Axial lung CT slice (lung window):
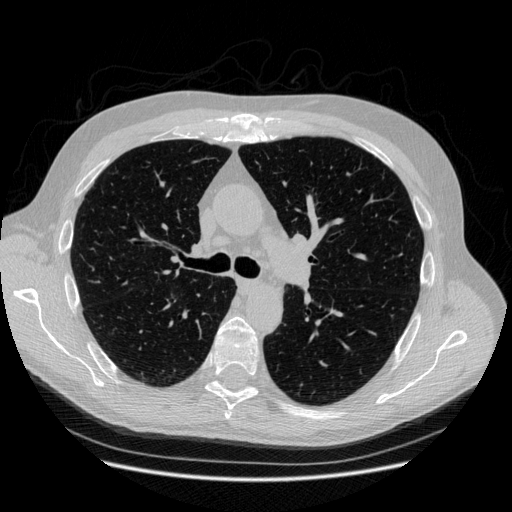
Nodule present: no